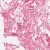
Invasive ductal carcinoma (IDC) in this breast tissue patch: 0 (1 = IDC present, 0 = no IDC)